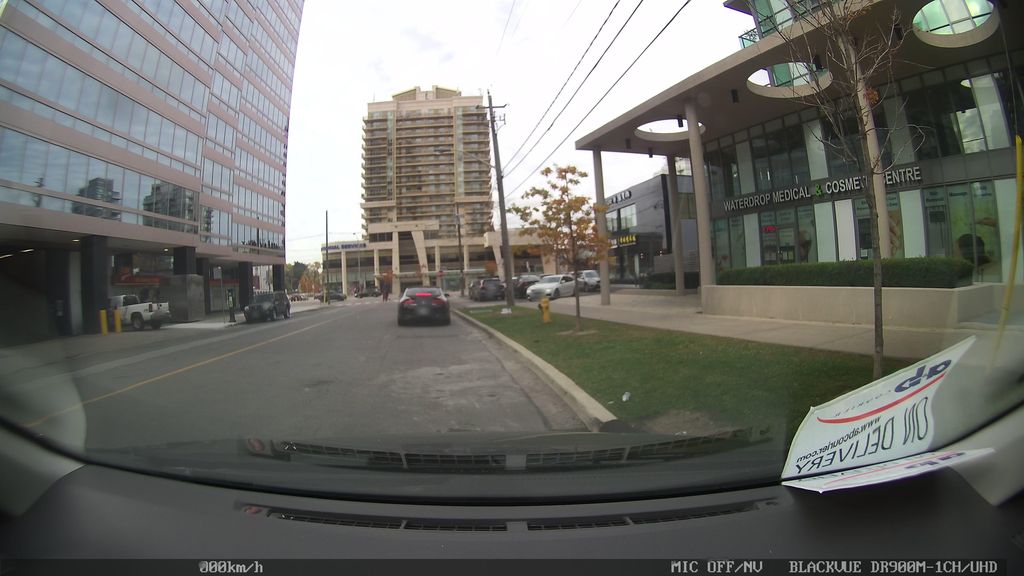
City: toronto